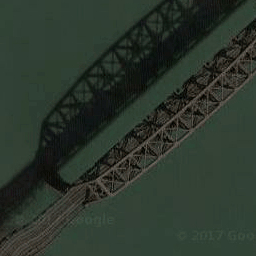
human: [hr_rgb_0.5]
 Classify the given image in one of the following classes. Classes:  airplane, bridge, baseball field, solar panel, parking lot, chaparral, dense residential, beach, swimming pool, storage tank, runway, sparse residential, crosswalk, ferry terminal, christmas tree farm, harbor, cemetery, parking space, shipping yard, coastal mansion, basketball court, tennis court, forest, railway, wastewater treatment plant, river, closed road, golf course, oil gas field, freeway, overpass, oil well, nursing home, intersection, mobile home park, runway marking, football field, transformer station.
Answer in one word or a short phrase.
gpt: bridge